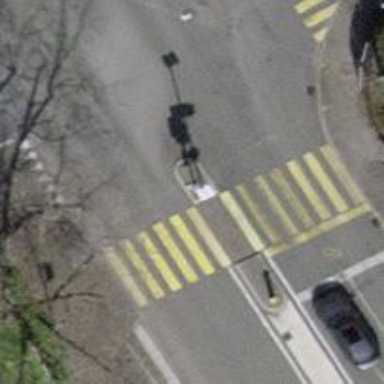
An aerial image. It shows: Road crossing with traffic signals and island.